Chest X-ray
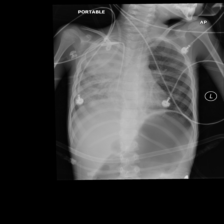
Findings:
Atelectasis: negative
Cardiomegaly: negative
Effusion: negative
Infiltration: positive
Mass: negative
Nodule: negative
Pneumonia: negative
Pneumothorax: negative
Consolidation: negative
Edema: negative
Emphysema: negative
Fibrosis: negative
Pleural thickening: positive
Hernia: negative